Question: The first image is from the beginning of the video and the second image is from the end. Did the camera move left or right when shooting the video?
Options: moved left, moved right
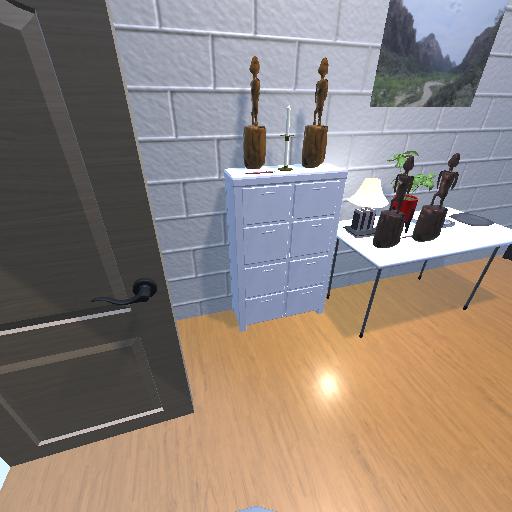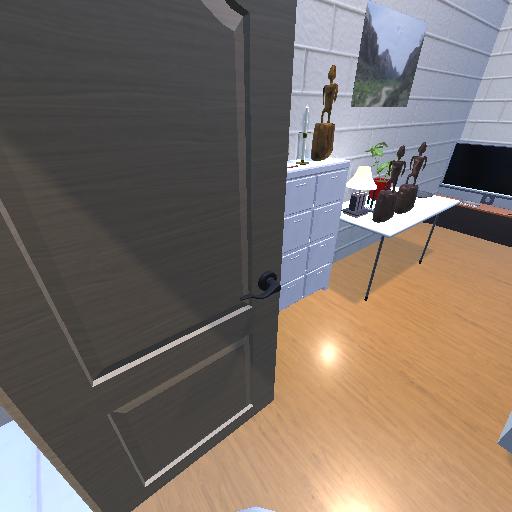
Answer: moved left